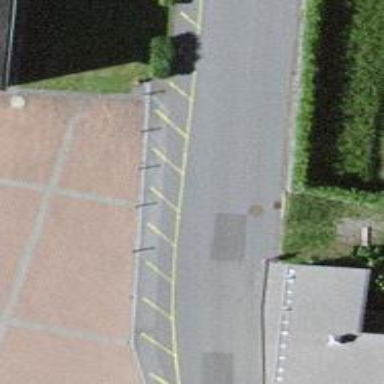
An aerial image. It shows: Public transport stop position.